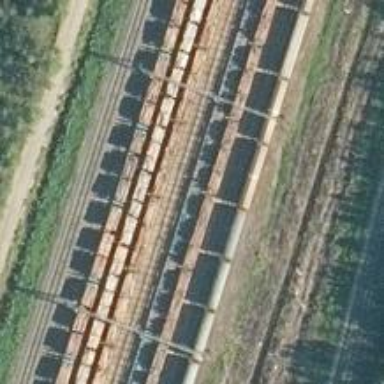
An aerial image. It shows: View of railway yard.